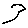
Label: bird